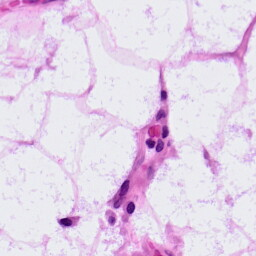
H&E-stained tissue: LymphNode